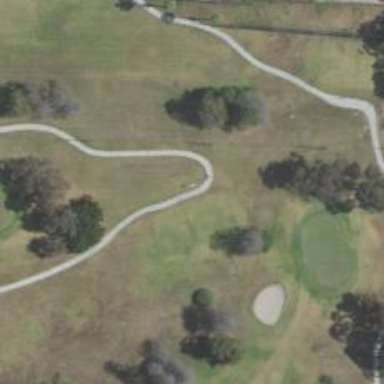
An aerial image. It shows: Service road designated as golf cart path.